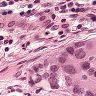
Metastatic tissue present: yes